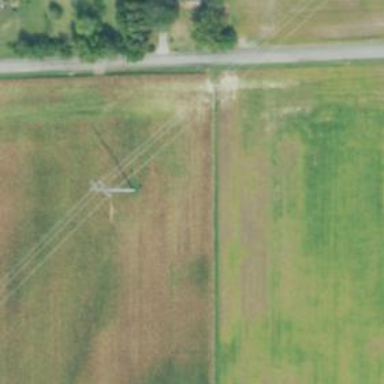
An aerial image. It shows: Power tower.